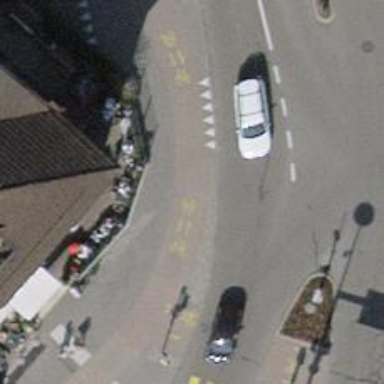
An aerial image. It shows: Asphalt path with cycle lane surfaced with paving stones.